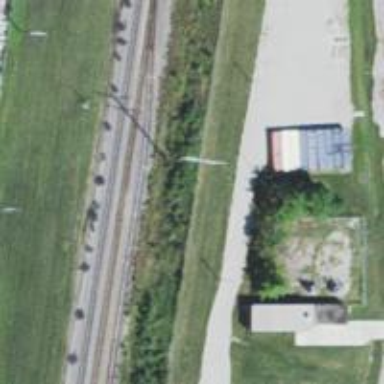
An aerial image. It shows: Railway siding for service.